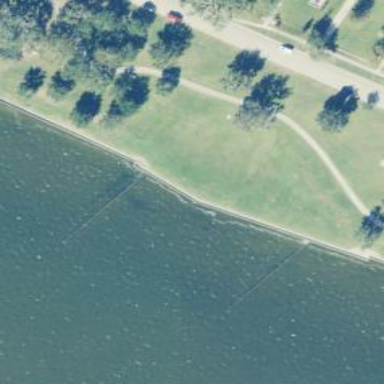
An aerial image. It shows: Breakwater structure.